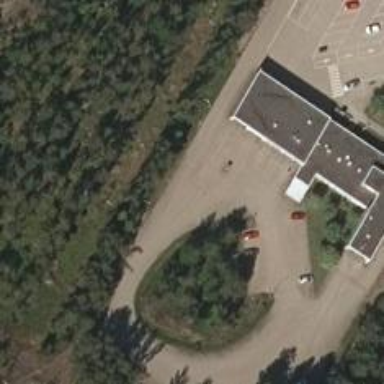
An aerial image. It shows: Public building.